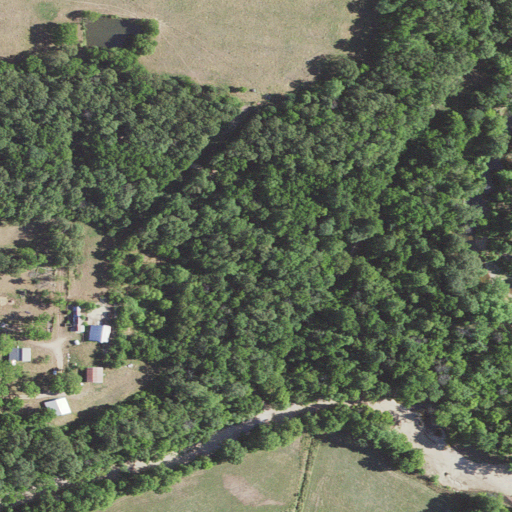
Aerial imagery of valley in Missouri named Wildcat Hollow containing deciduous forest, pasture, woody wetlands, mixed forest, low intensity development, and open development